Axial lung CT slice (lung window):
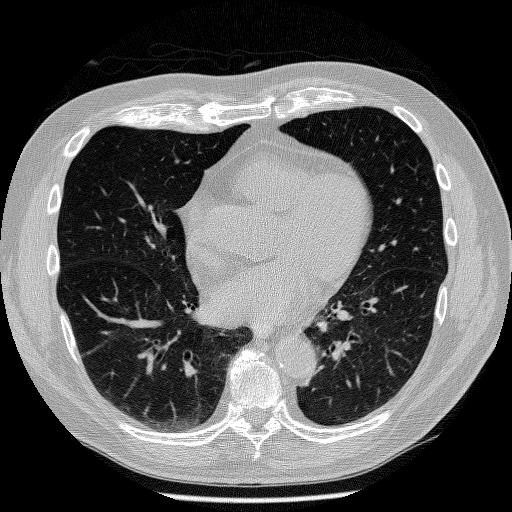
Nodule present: no